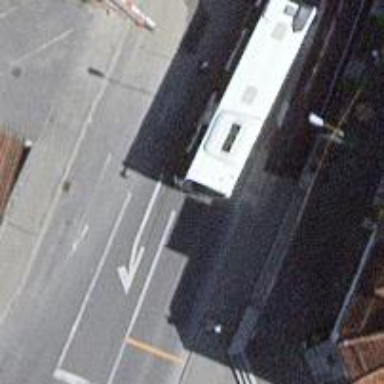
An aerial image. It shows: Uncontrolled crossing with pedestrian island.